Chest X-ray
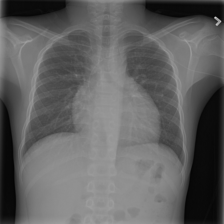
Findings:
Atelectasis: negative
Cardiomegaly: positive
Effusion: negative
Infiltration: negative
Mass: negative
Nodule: negative
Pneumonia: negative
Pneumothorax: negative
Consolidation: negative
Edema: negative
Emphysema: negative
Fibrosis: negative
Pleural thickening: negative
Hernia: negative